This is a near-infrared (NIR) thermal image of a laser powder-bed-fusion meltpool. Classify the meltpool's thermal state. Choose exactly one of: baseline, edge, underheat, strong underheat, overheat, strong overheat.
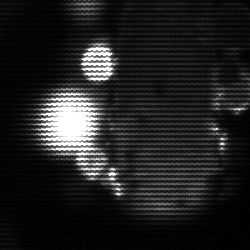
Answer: strong underheat